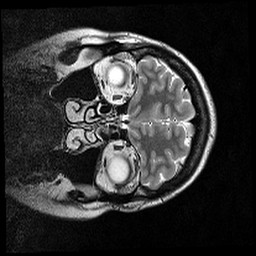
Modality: T2w
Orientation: coronal
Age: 35
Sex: female
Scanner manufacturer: siemens
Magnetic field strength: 3 T
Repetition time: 7 s
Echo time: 0.085 s